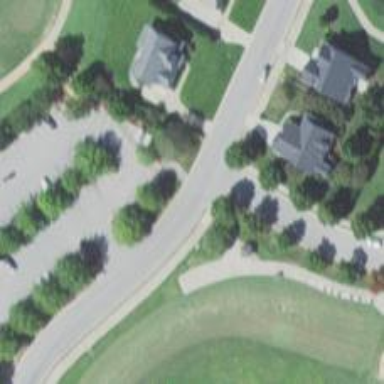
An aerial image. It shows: Path for both roads and golfers.